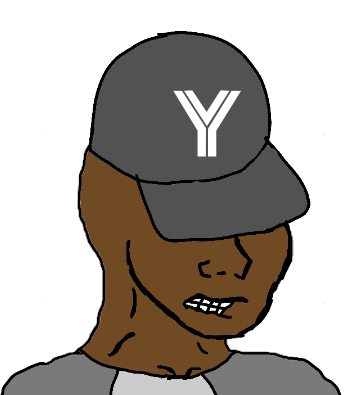
Label: 5_Blackjak